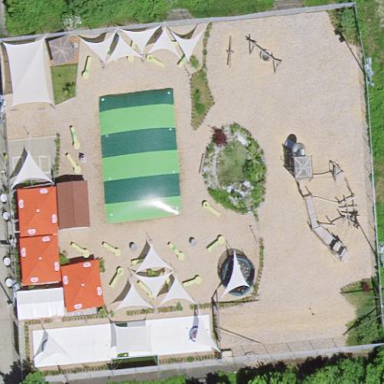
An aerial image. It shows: Playground area for leisure activities on the land.